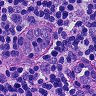
Metastatic tissue present: no